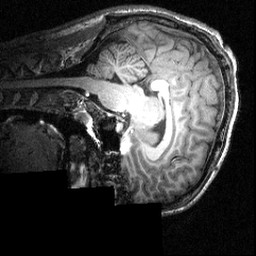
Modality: T1w
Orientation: sagittal
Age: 22
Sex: male
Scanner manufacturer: siemens
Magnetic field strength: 3.951 T
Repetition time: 1.5 s
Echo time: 0.00335 s